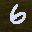
Label: 6